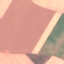
Land use / land cover: AnnualCrop